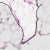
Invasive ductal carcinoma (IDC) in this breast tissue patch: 0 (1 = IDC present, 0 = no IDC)